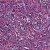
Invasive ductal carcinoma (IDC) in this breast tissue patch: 1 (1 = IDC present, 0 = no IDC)